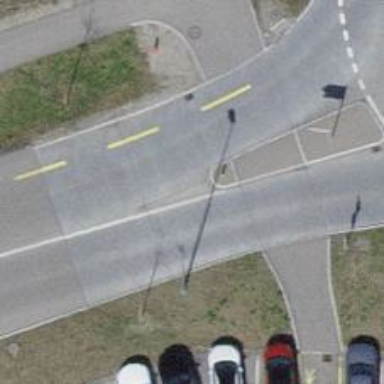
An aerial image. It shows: Asphalt road with primary highway designation. There is designated left lane for cyclists.